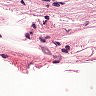
Metastatic tissue present: no